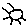
Label: sun